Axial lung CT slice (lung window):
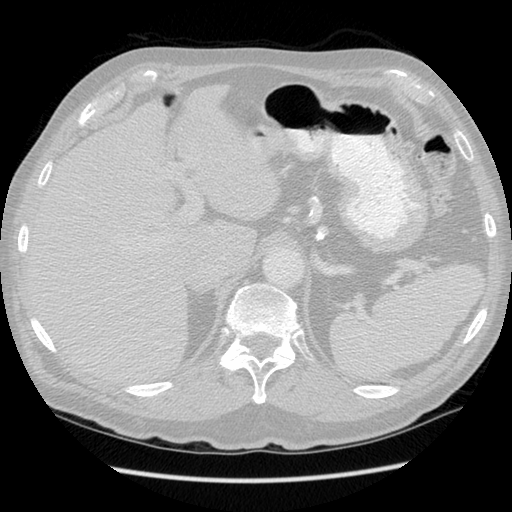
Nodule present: no